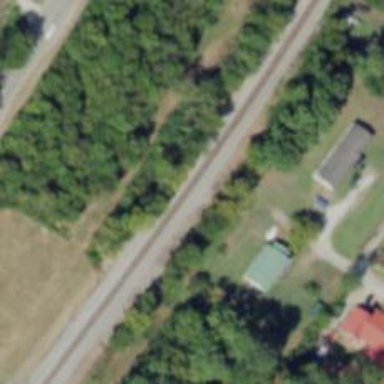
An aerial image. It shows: Railway track.